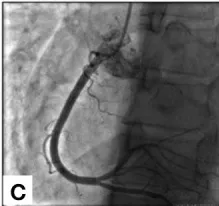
(B) Follow-up ECG after 3-month therapy showed increased R wave amplitude in inferior leads.
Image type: radiology (x_ray)